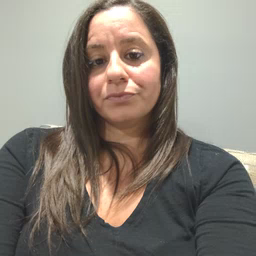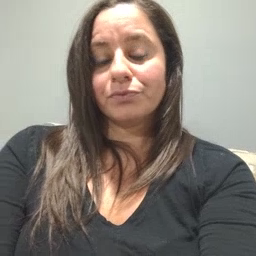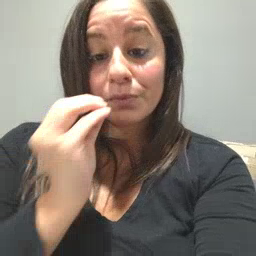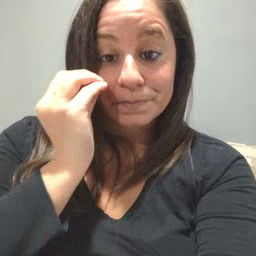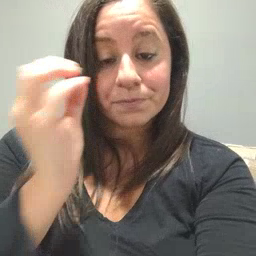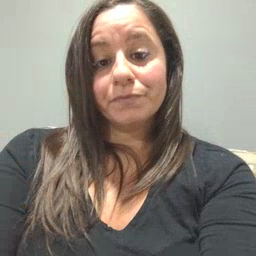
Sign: home